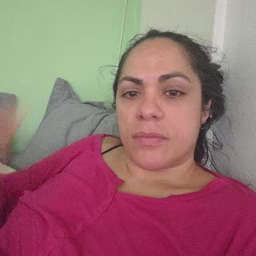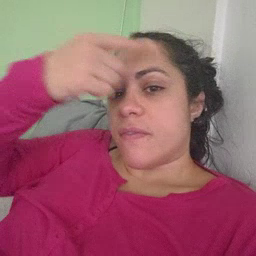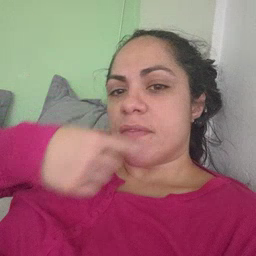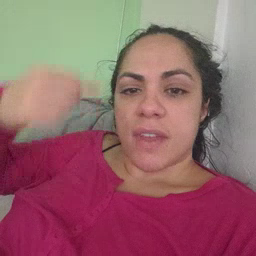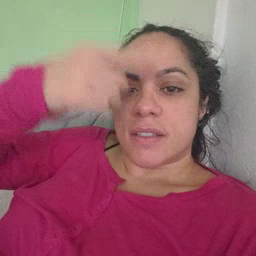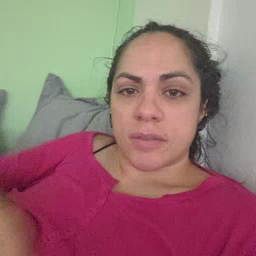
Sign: face